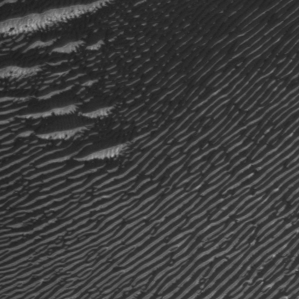
Label: frost